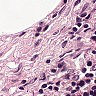
Metastatic tissue present: no